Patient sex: M
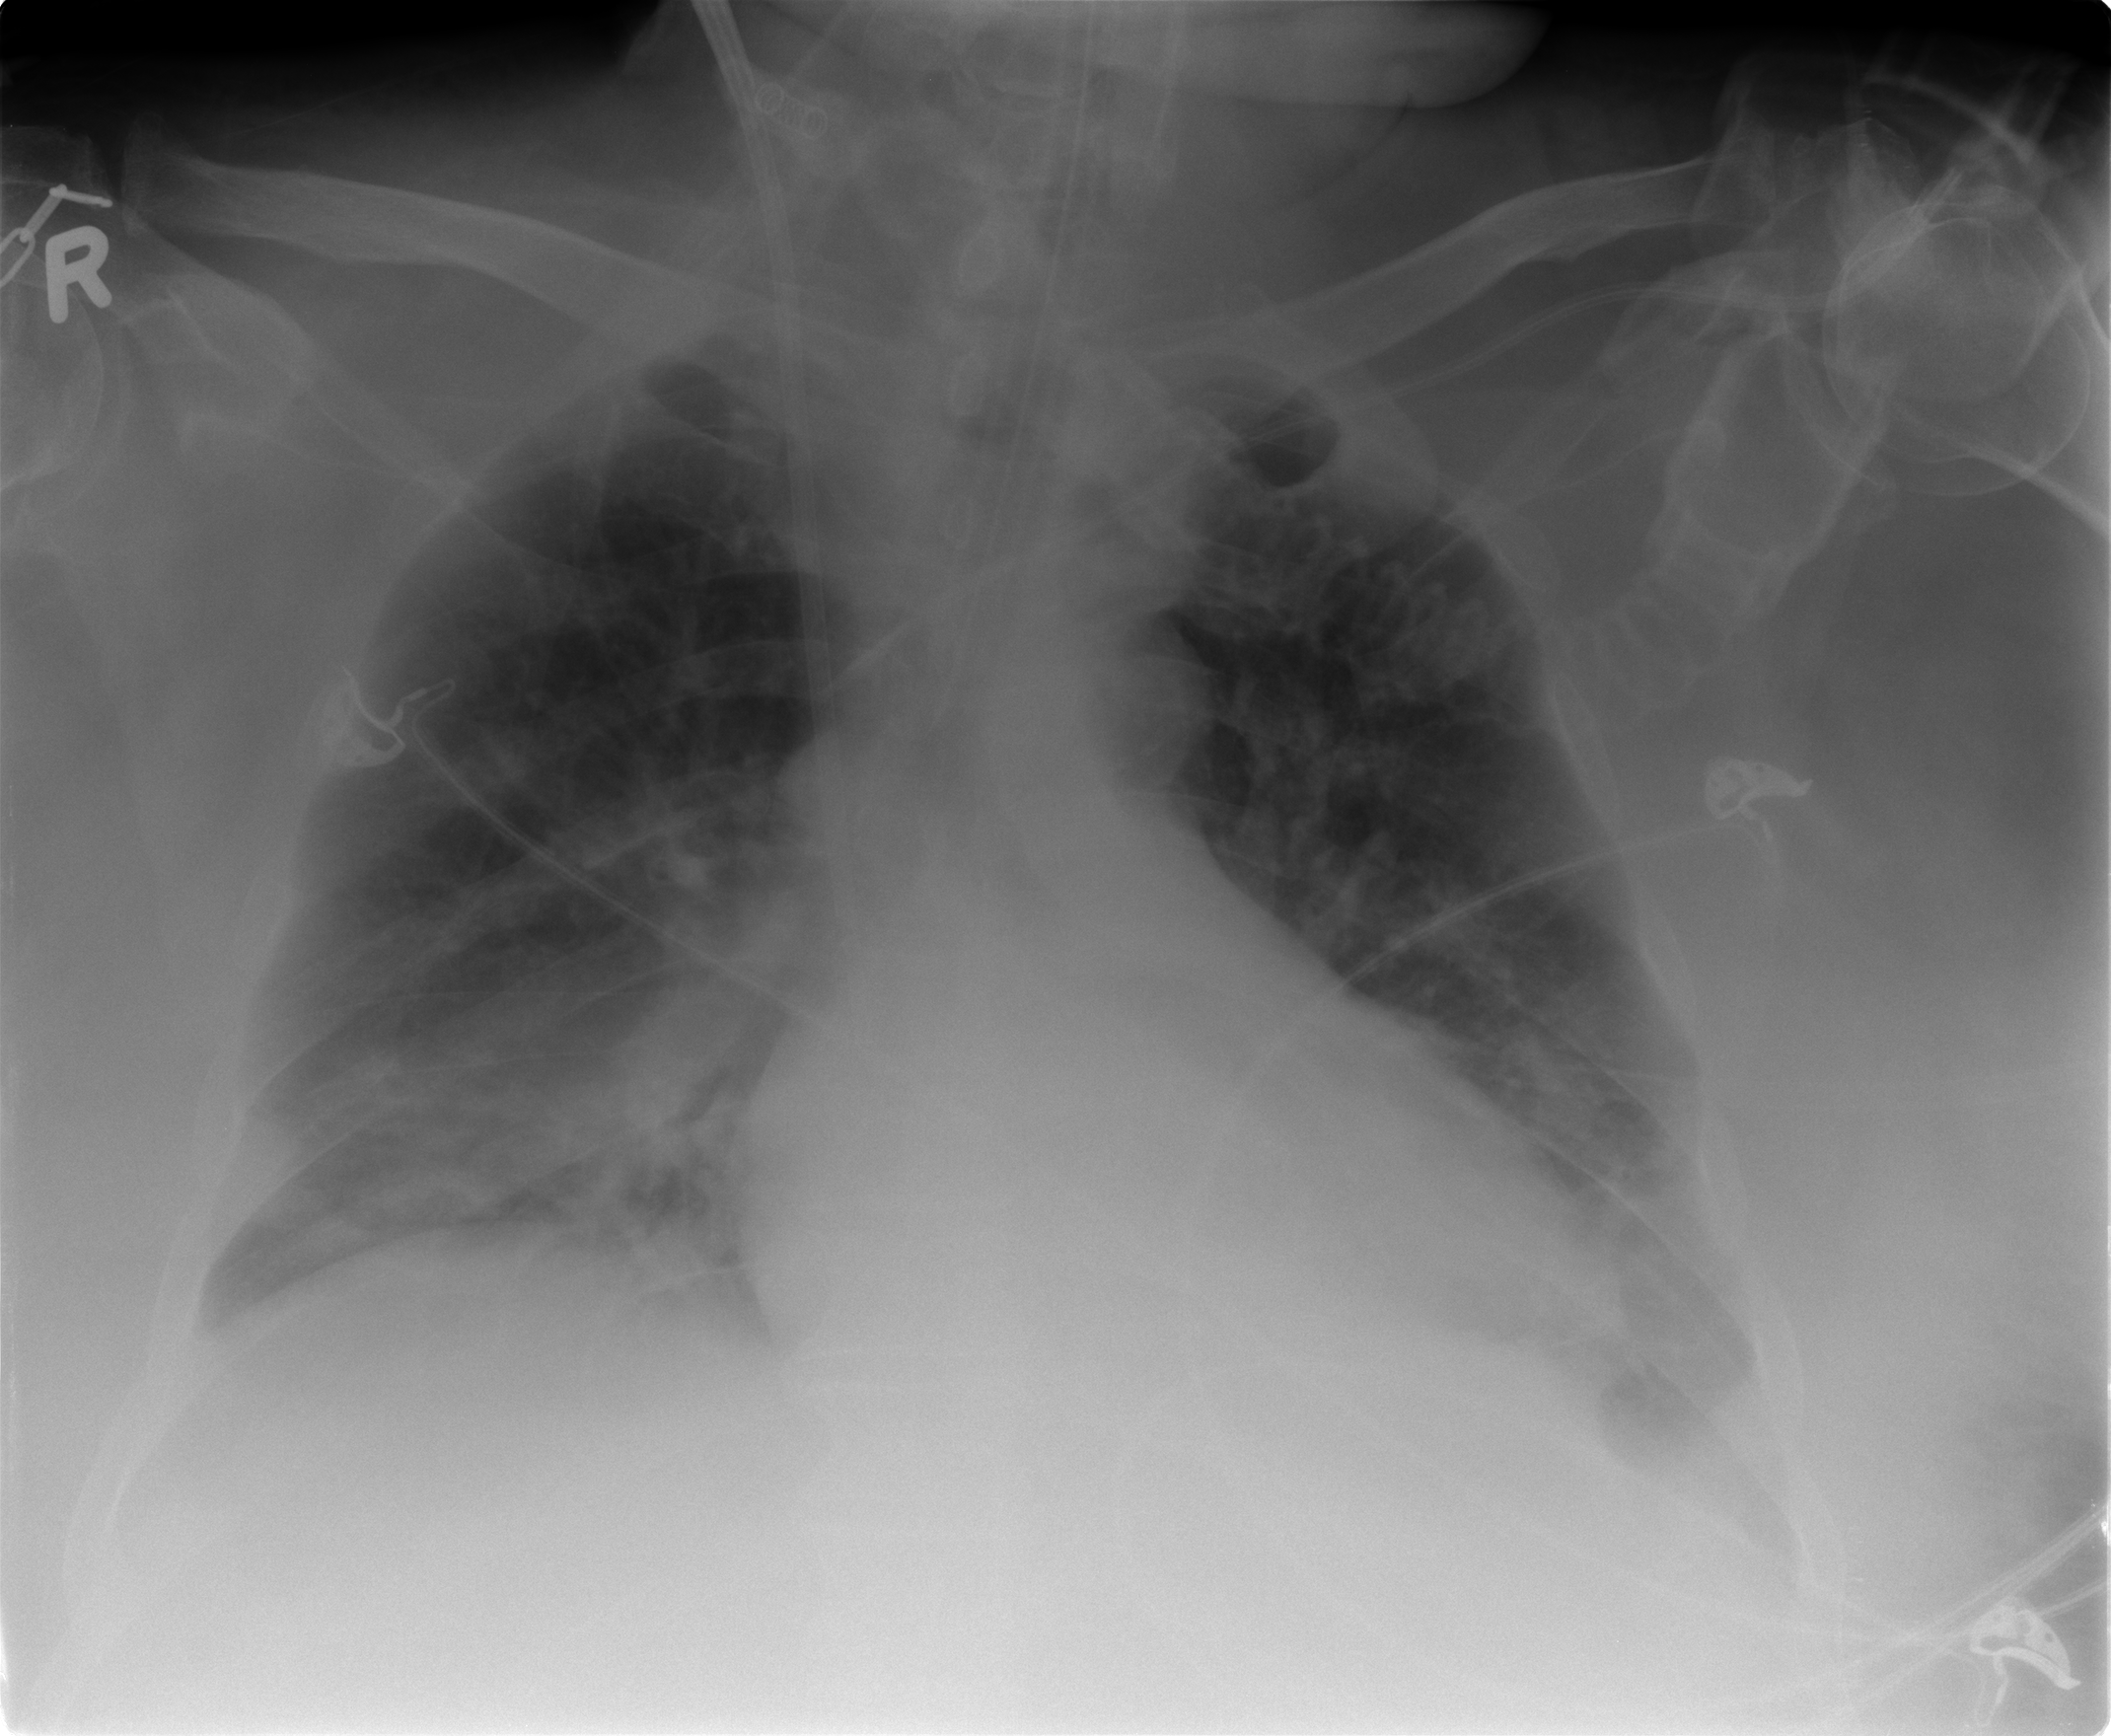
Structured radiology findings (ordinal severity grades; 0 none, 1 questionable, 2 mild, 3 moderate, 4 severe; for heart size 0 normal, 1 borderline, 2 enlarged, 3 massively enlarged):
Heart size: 1
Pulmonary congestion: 3
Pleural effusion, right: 1
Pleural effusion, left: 1
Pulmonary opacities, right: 2
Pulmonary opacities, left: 2
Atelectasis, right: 3
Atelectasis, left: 2